Aerial crown-view tile of a tropical tree (Barro Colorado Island, Panama), acquired 20240716:
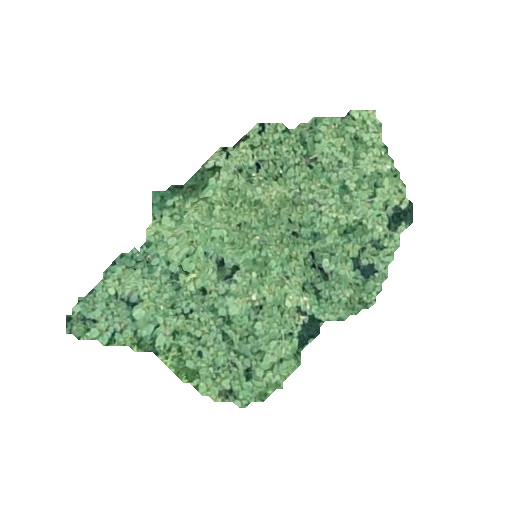
Species: Ochroma pyramidale
GBIF accepted scientific name: Ochroma pyramidale
Crown area: 93.0 m²